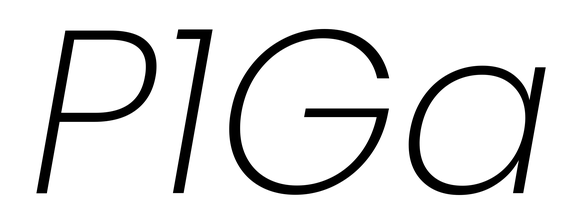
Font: Poppins-ExtraLightItalic